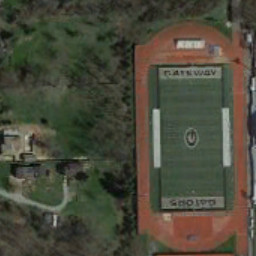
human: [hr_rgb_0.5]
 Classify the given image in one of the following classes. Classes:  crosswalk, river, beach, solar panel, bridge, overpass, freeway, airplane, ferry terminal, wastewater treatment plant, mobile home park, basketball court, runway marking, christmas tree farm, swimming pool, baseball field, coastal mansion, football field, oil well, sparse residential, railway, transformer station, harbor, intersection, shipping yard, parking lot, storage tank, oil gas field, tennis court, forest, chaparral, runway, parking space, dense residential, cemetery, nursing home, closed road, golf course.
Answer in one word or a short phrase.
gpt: football field